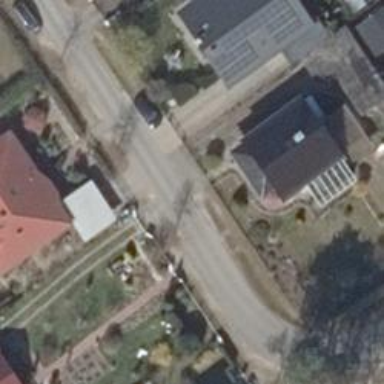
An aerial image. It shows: Driveway leading to service road.